Question: I got few default sharepoint libraries where and "library settings" click i got exception:

All my investigations shows that this problem because is null!
'''
this.strDocTemplateURL = "";
if (this.iBaseType == SPBaseType.DocumentLibrary)
{
this.strDocTemplateURL = ((SPDocumentLibrary) this.spList).DocumentTemplateUrl;
this.DocumentLibraryGeneralLinks.Visible = true;
}
if (this.strDocTemplateURL.Length != 0)
'''
But one very important note that this bug appears only with custom masterpage!
Default v4 masterpage working without any problems.
Any ideas what can cause a problem there?
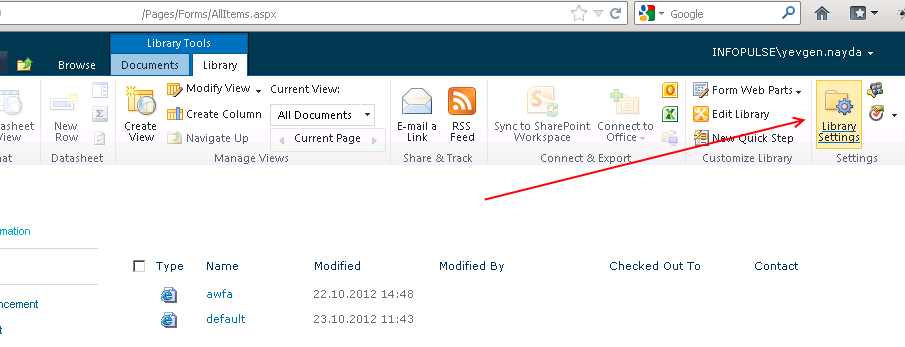
Answer: This is very strange problem or strange exception at least. But was found control on custom masterpage that can cause this exception.
Was located two lines of code that can cause problem on that settings page:
There is no exception but if we will use one of those methods than exception will appear!
I think that this bug because webpart contains strange code in OnLoad method where its ensuring child controls and creating header:
'''
protected override void OnLoad(EventArgs e)
{
try
{
base.OnLoad(e);
this.EnsureChildControls();
this.InitWebPartHeader();
}
catch (Exception ex)
{
this.Controls.Clear();
this.Controls.Add(new LiteralControl(ex.Message));
}
}
'''
I don't know why we have this code but also comments located there "Ensures that the CreateChildControls() is called before events.".
So I hope this will save time for people that searhing for same error.